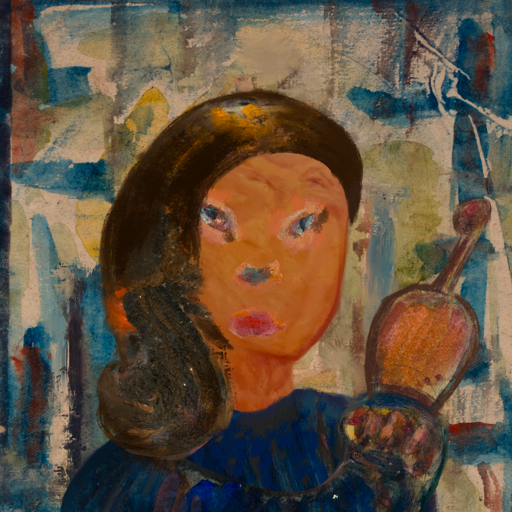
Background: Orphan, Head And Neck Front: Pious_Lady, Face Front: Boggyland, Bust: Pipe, Hair Front: Gypsy_Queen, Head Accessory: Blank, Second Necklace: Blank, Necklace: Blank, Baby: Blank